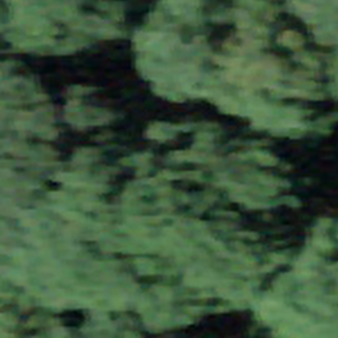
Label: other